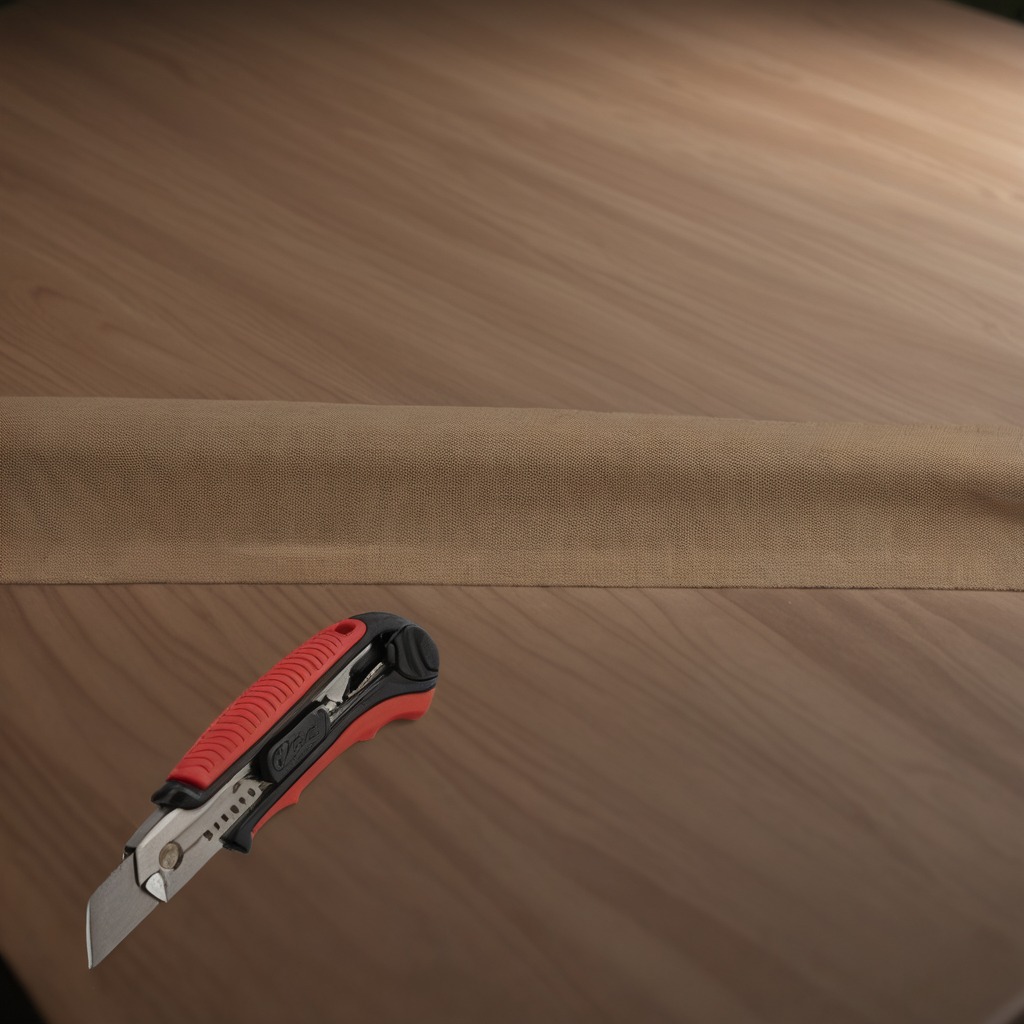
A utility knife is lying on a wooden table inside a workshop at night.